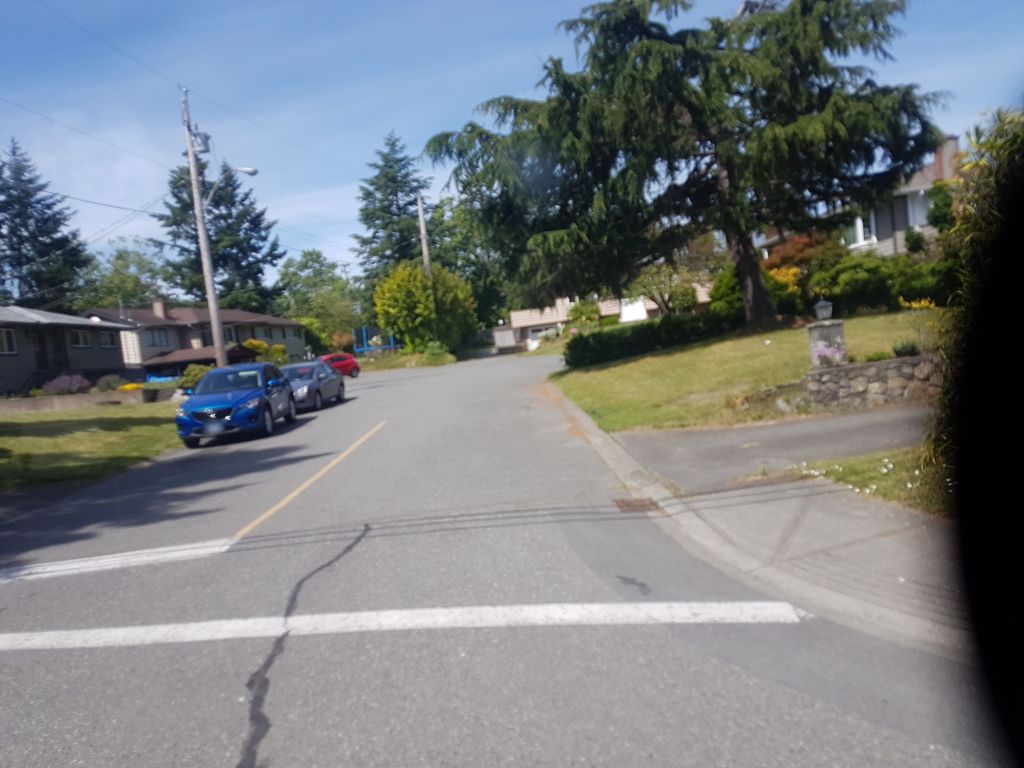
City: victoria